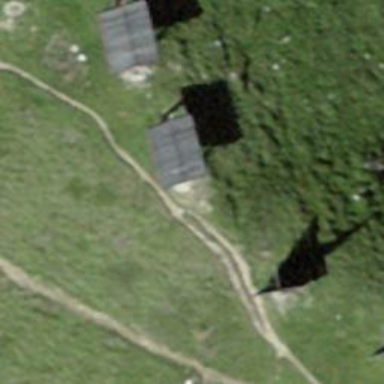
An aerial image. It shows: Man-made structure for avalanche protection.